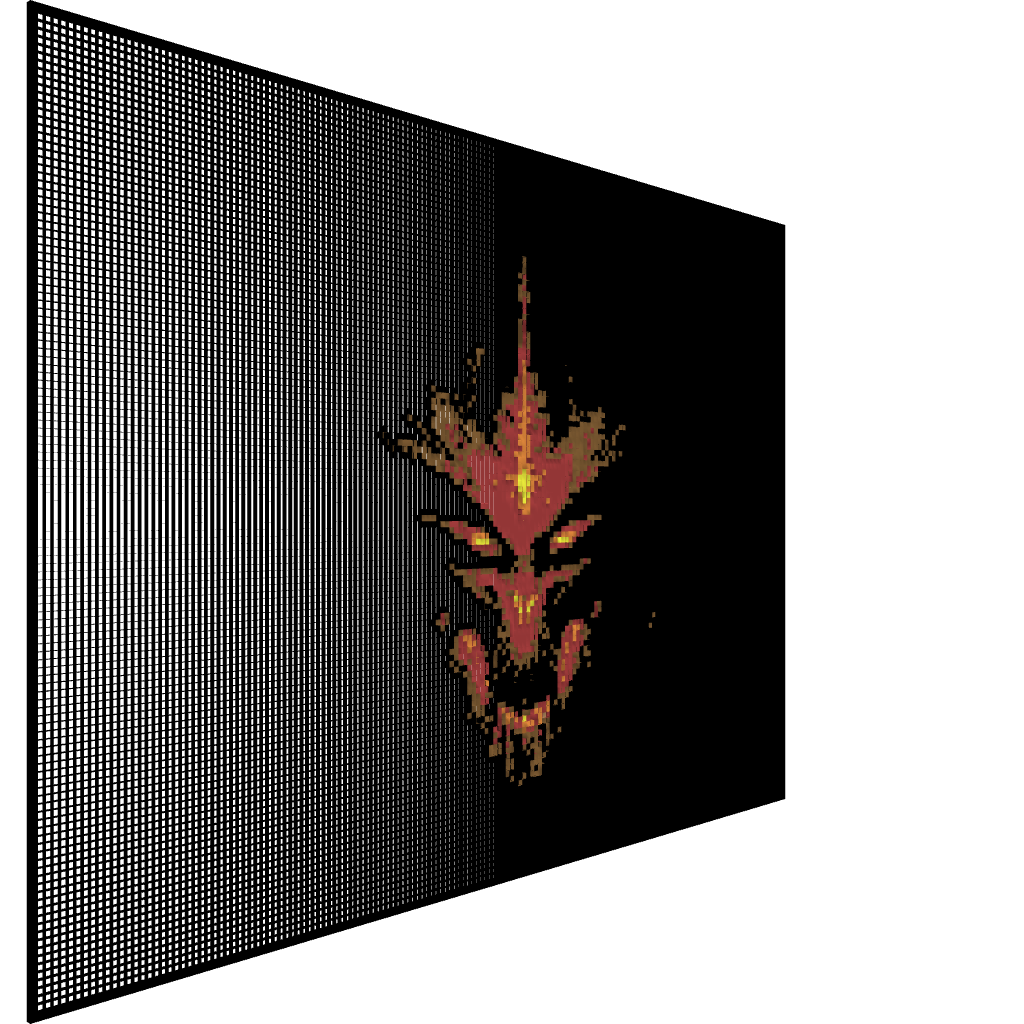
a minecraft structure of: Diablo ... good quality